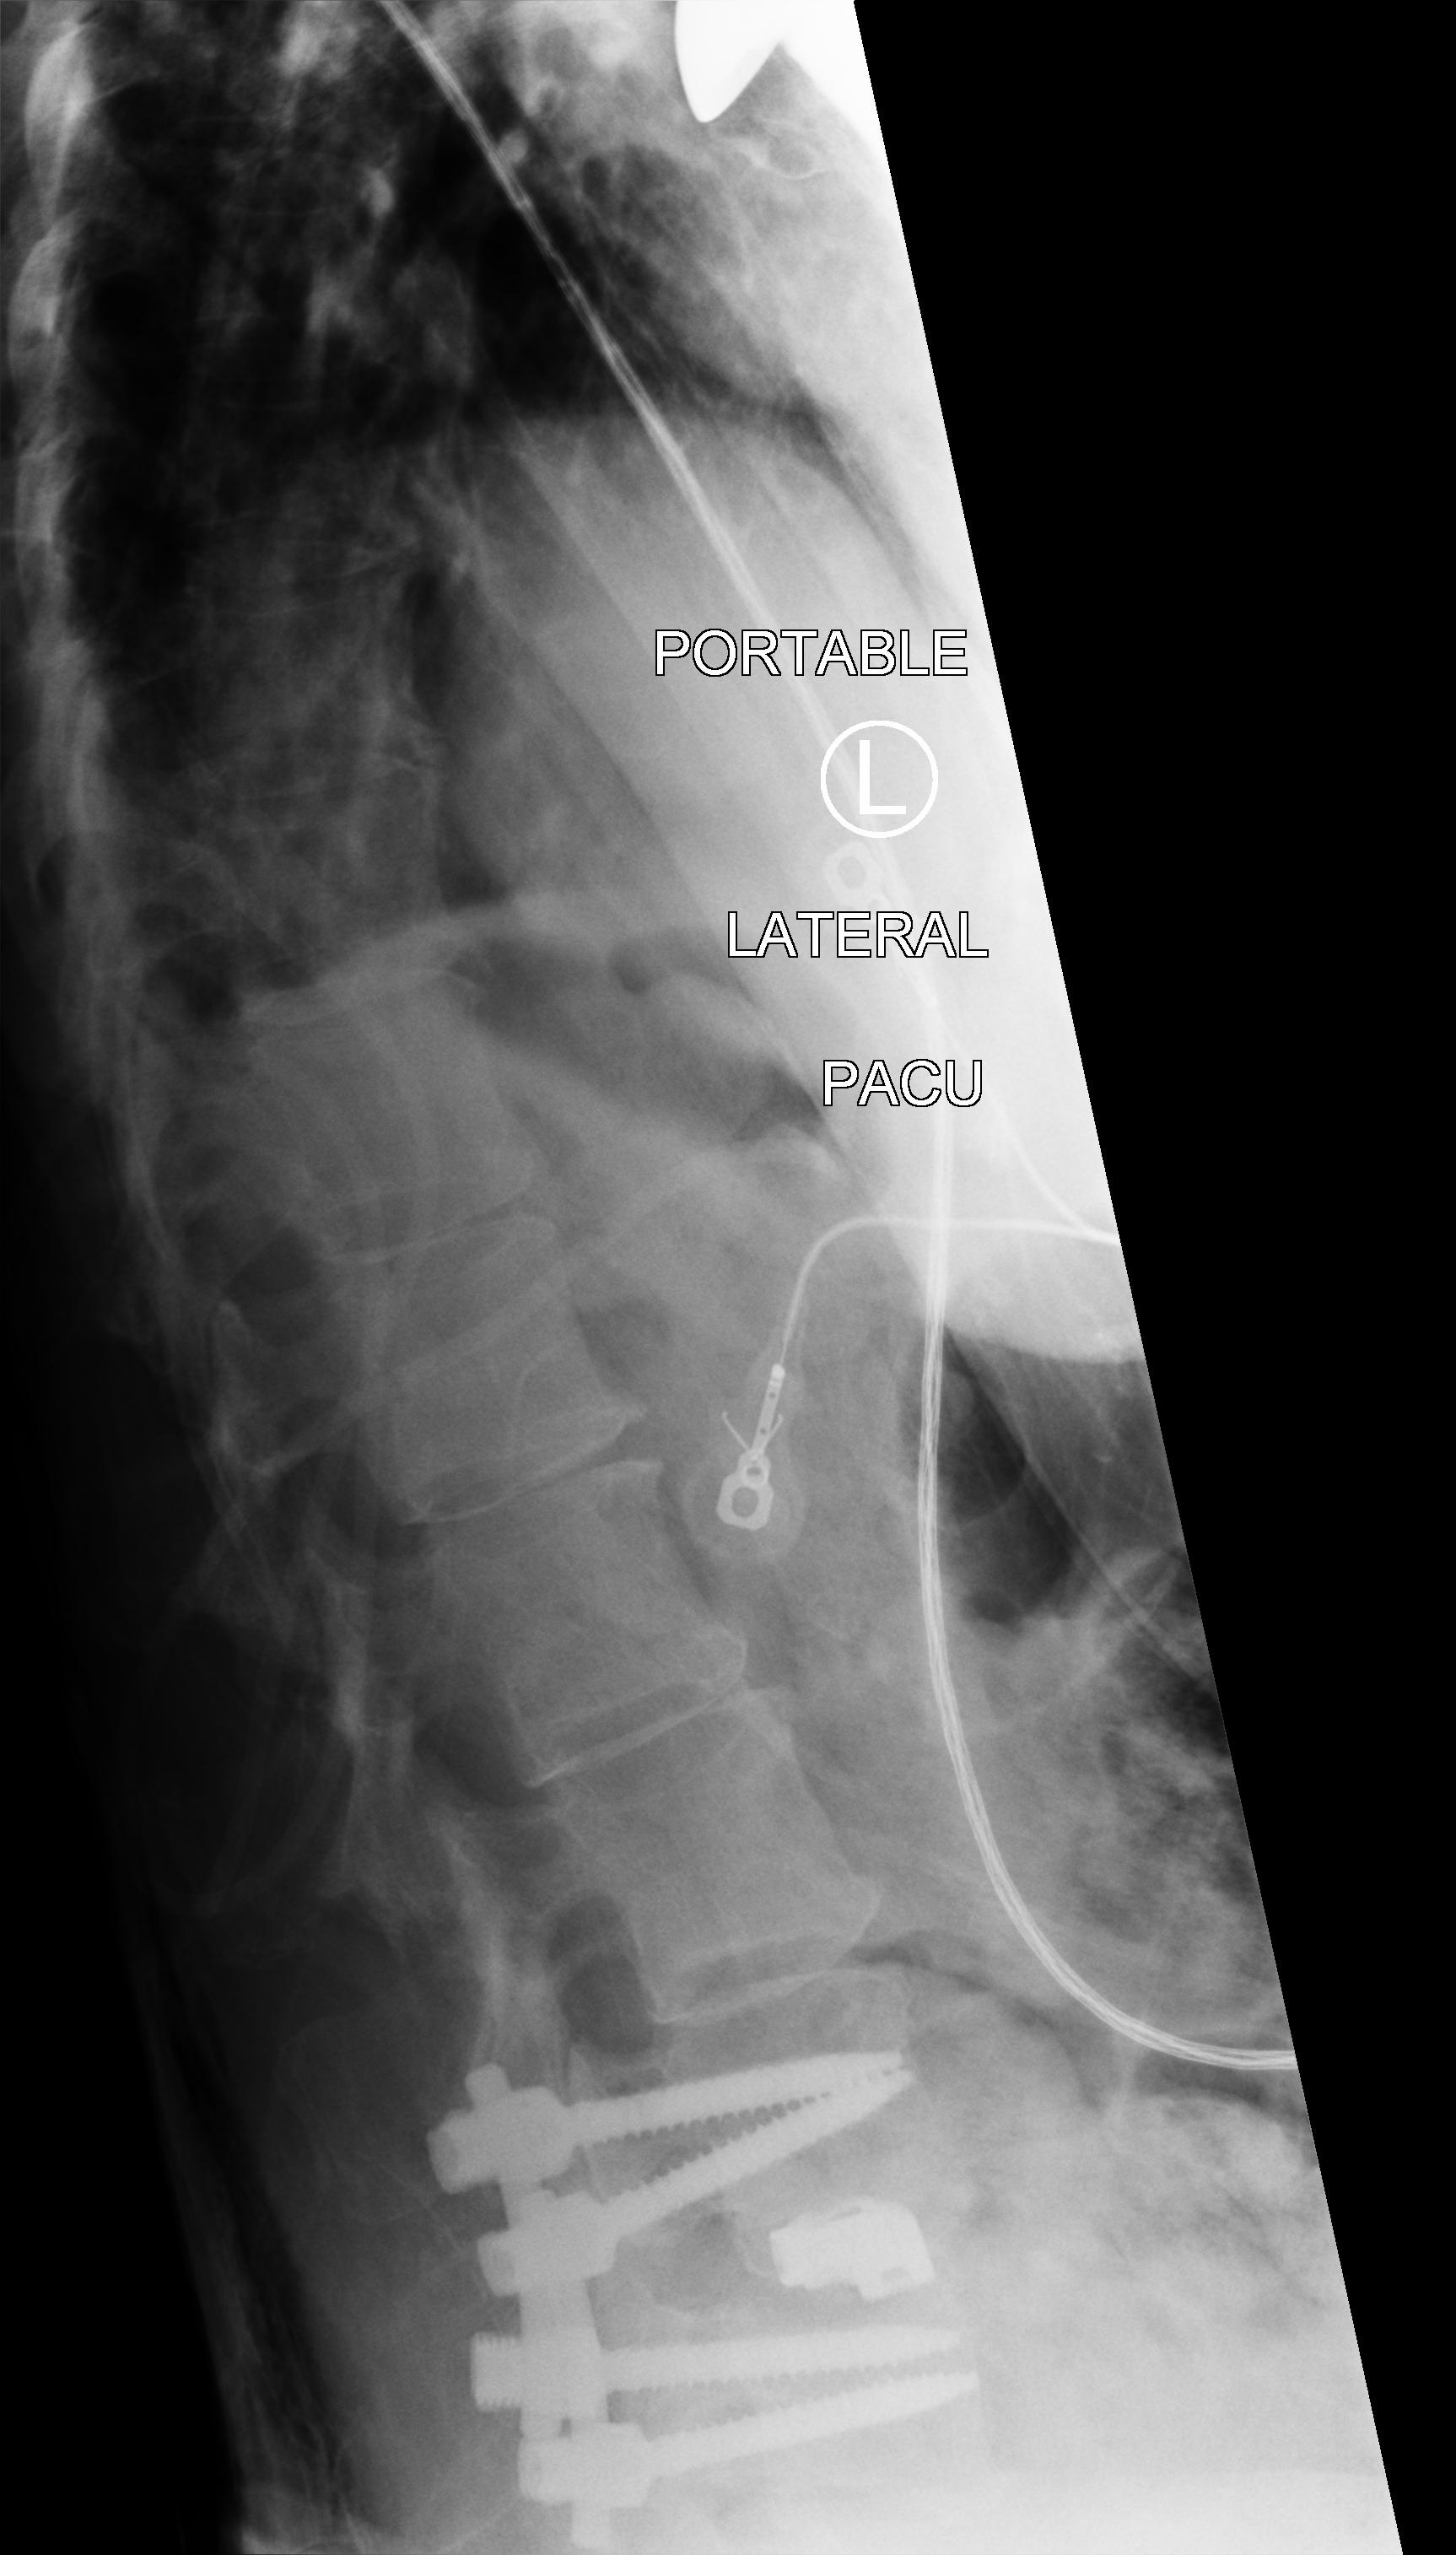
View: LATERAL